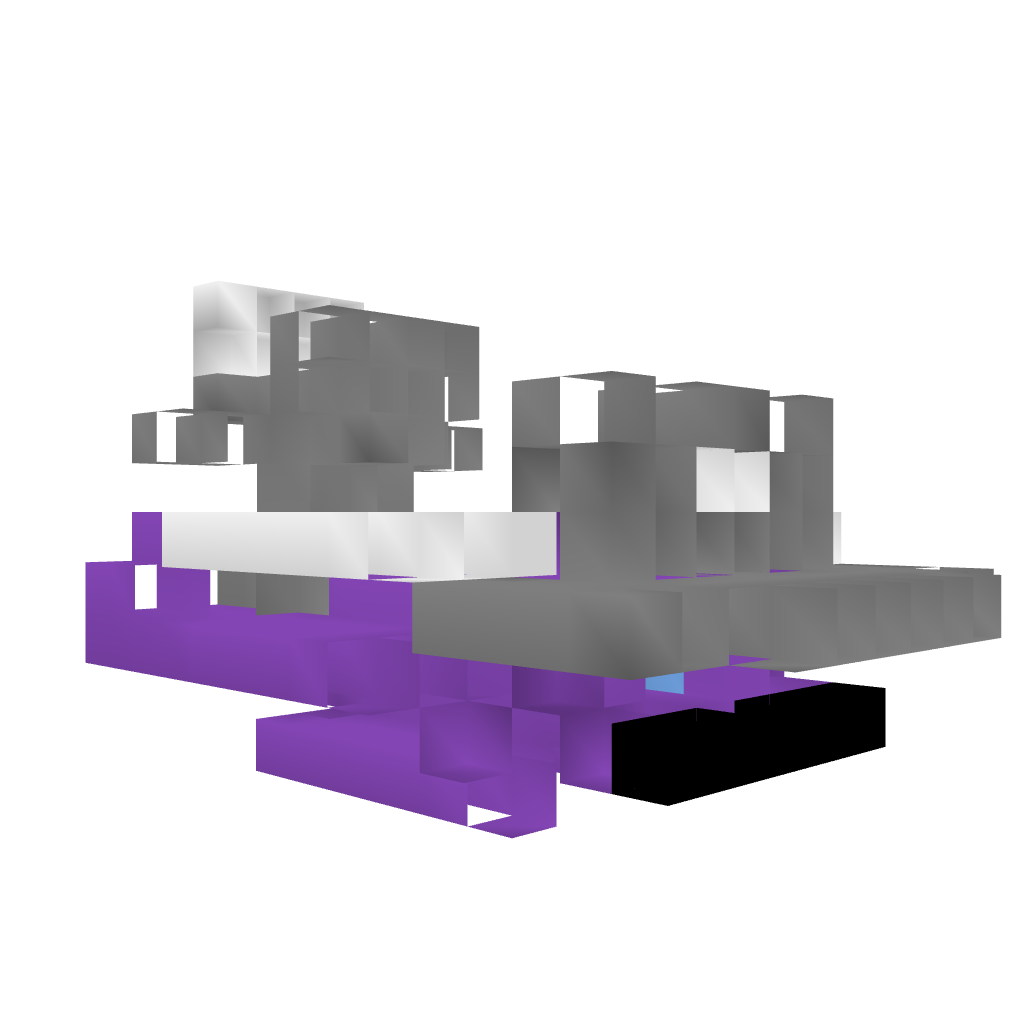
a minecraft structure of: Ultimate TNT Cannon V. 1 bad low quality